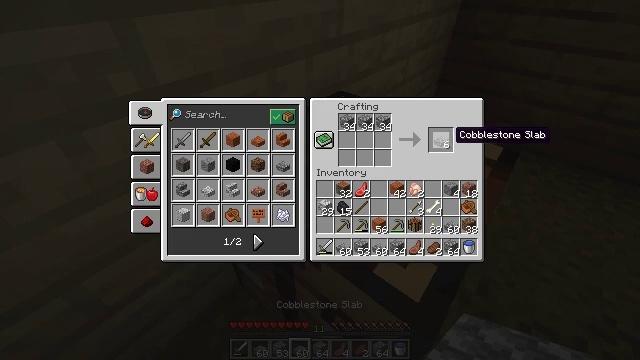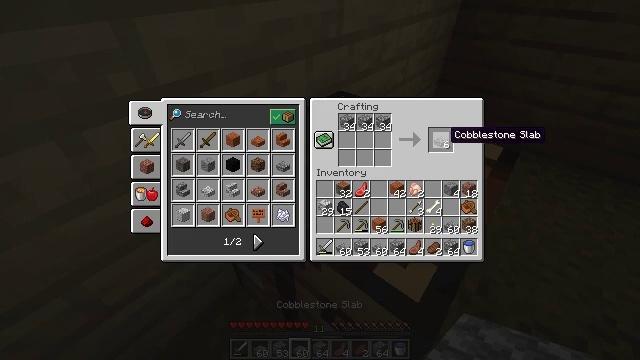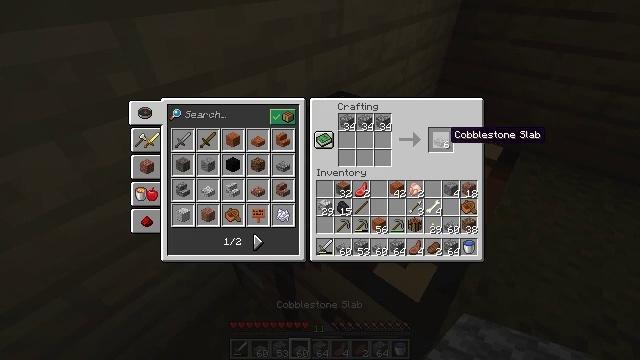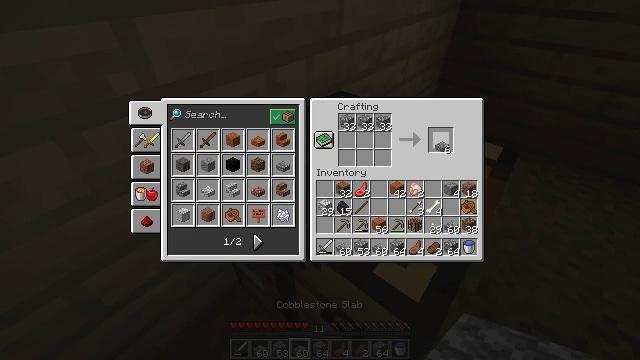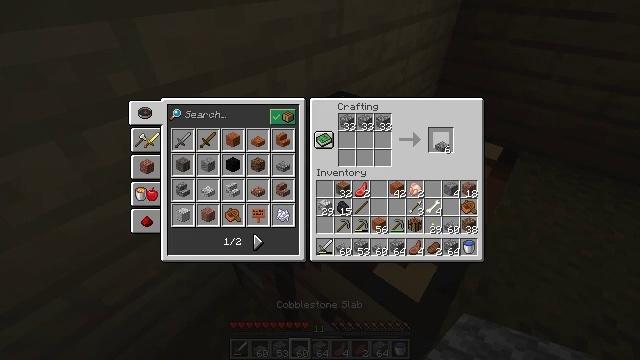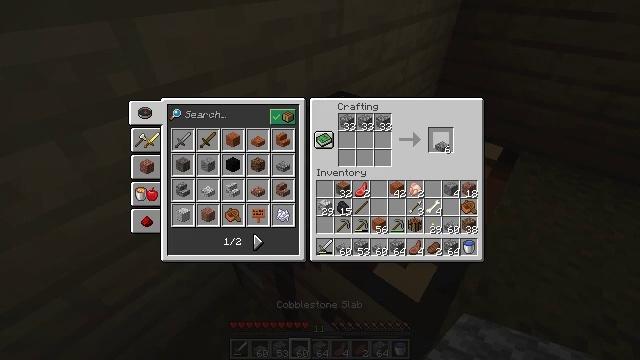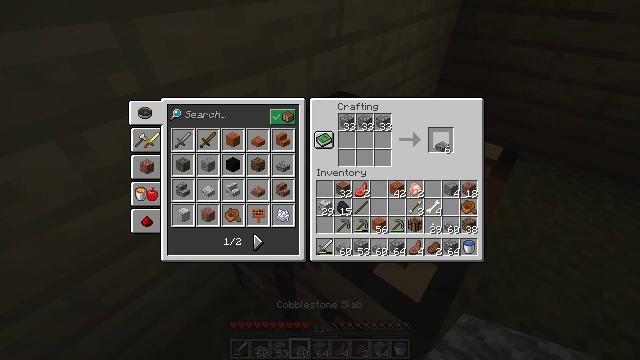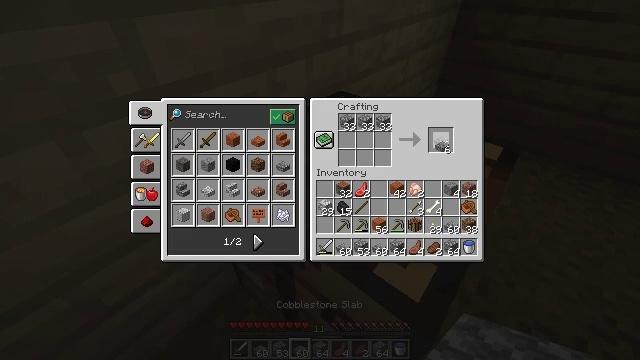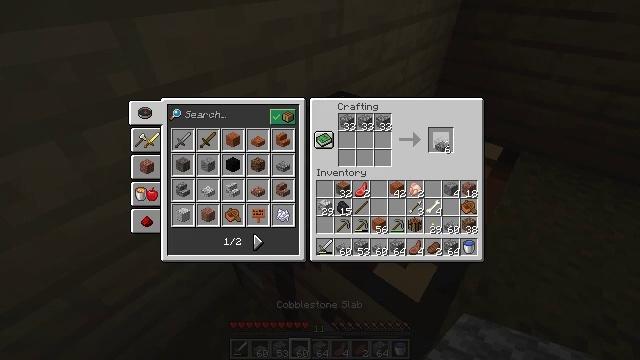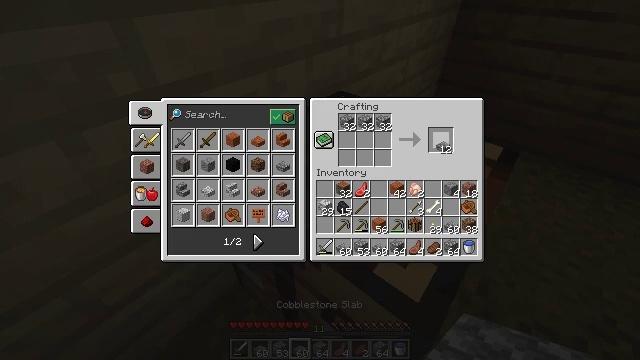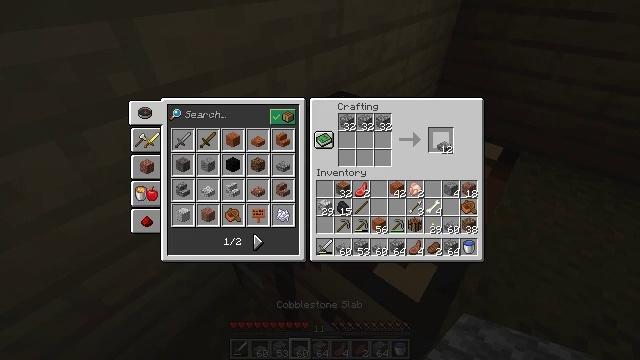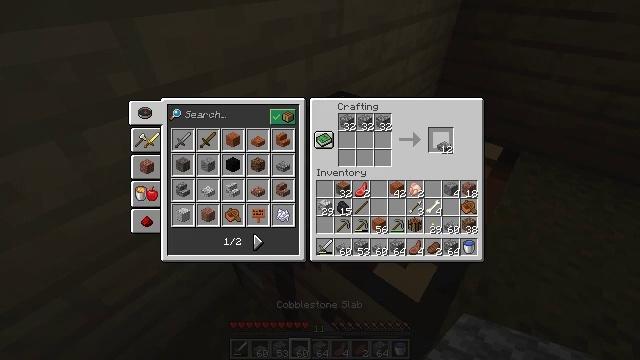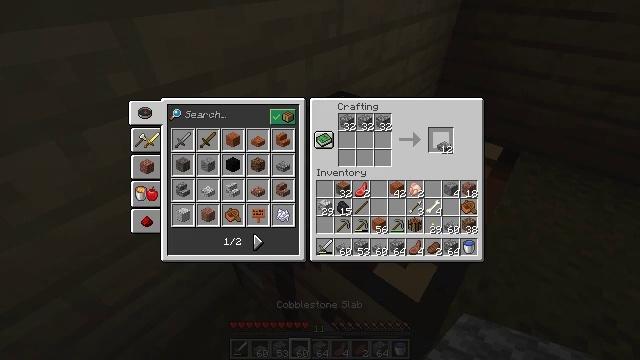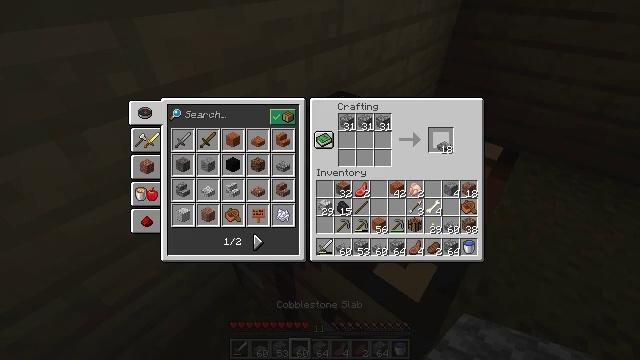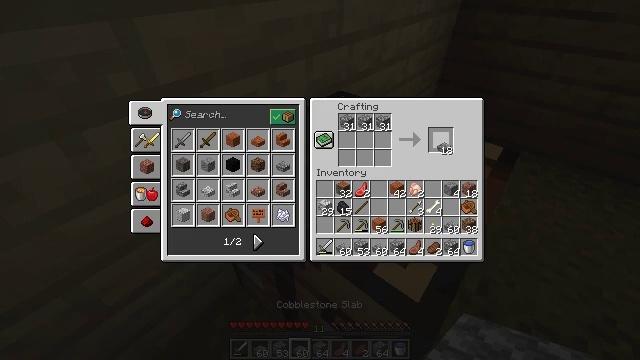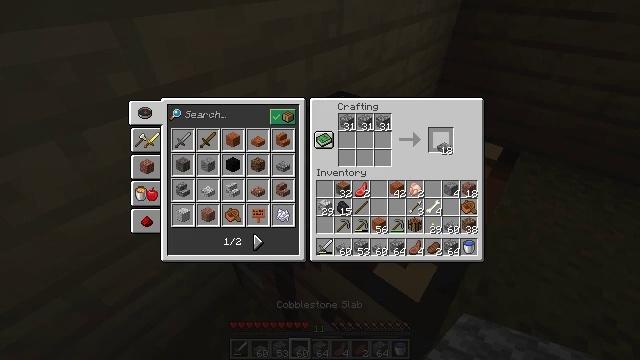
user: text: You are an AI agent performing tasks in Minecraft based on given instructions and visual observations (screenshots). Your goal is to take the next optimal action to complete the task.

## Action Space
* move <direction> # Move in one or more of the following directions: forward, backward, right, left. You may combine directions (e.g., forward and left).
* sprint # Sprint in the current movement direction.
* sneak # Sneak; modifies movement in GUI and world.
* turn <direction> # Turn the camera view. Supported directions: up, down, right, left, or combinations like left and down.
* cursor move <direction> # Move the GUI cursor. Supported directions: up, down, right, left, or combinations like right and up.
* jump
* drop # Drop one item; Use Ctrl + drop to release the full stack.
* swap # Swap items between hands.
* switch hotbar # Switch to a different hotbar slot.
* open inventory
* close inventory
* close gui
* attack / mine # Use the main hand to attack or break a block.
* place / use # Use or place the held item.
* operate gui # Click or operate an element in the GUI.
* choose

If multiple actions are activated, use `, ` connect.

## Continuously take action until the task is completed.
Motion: motion action
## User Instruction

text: Use the crafting table to make a cobblestone slab.
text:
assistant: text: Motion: no_op
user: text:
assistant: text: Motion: no_op
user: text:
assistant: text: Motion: operate gui
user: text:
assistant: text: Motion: operate gui
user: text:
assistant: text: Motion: operate gui
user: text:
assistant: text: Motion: no_op
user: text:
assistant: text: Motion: operate gui
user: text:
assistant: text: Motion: operate gui
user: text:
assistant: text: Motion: no_op
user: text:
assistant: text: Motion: operate gui
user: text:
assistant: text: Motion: operate gui
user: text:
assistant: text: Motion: operate gui
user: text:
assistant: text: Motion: no_op
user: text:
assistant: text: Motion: operate gui
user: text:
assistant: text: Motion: operate gui
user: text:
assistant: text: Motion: no_op
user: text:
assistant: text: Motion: operate gui
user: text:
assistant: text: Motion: operate gui
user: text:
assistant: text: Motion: operate gui
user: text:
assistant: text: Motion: no_op
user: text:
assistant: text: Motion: operate gui
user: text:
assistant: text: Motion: operate gui
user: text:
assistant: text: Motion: operate gui
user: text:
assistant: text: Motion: operate gui
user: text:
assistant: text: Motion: operate gui
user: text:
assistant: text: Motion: operate gui
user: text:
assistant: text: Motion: no_op
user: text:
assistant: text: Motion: operate gui
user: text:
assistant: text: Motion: operate gui
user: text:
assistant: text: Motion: no_op